Field crop: maize
Growth stage: 1
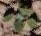
Species: chenopodium